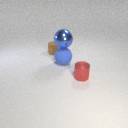
small brown rubber cylinder behind small red metal cylinder